Interaction volume radius: 5 \u00c5
Interaction volume height: 10 \u00c5
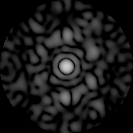
Disorder parameter: 0.8176